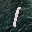
Label: 1